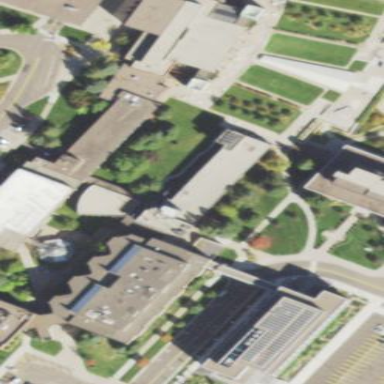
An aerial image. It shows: View of university building.